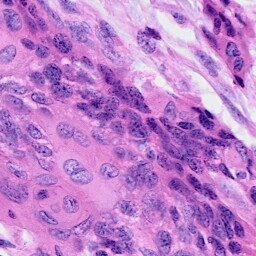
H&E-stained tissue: Cervix